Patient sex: F
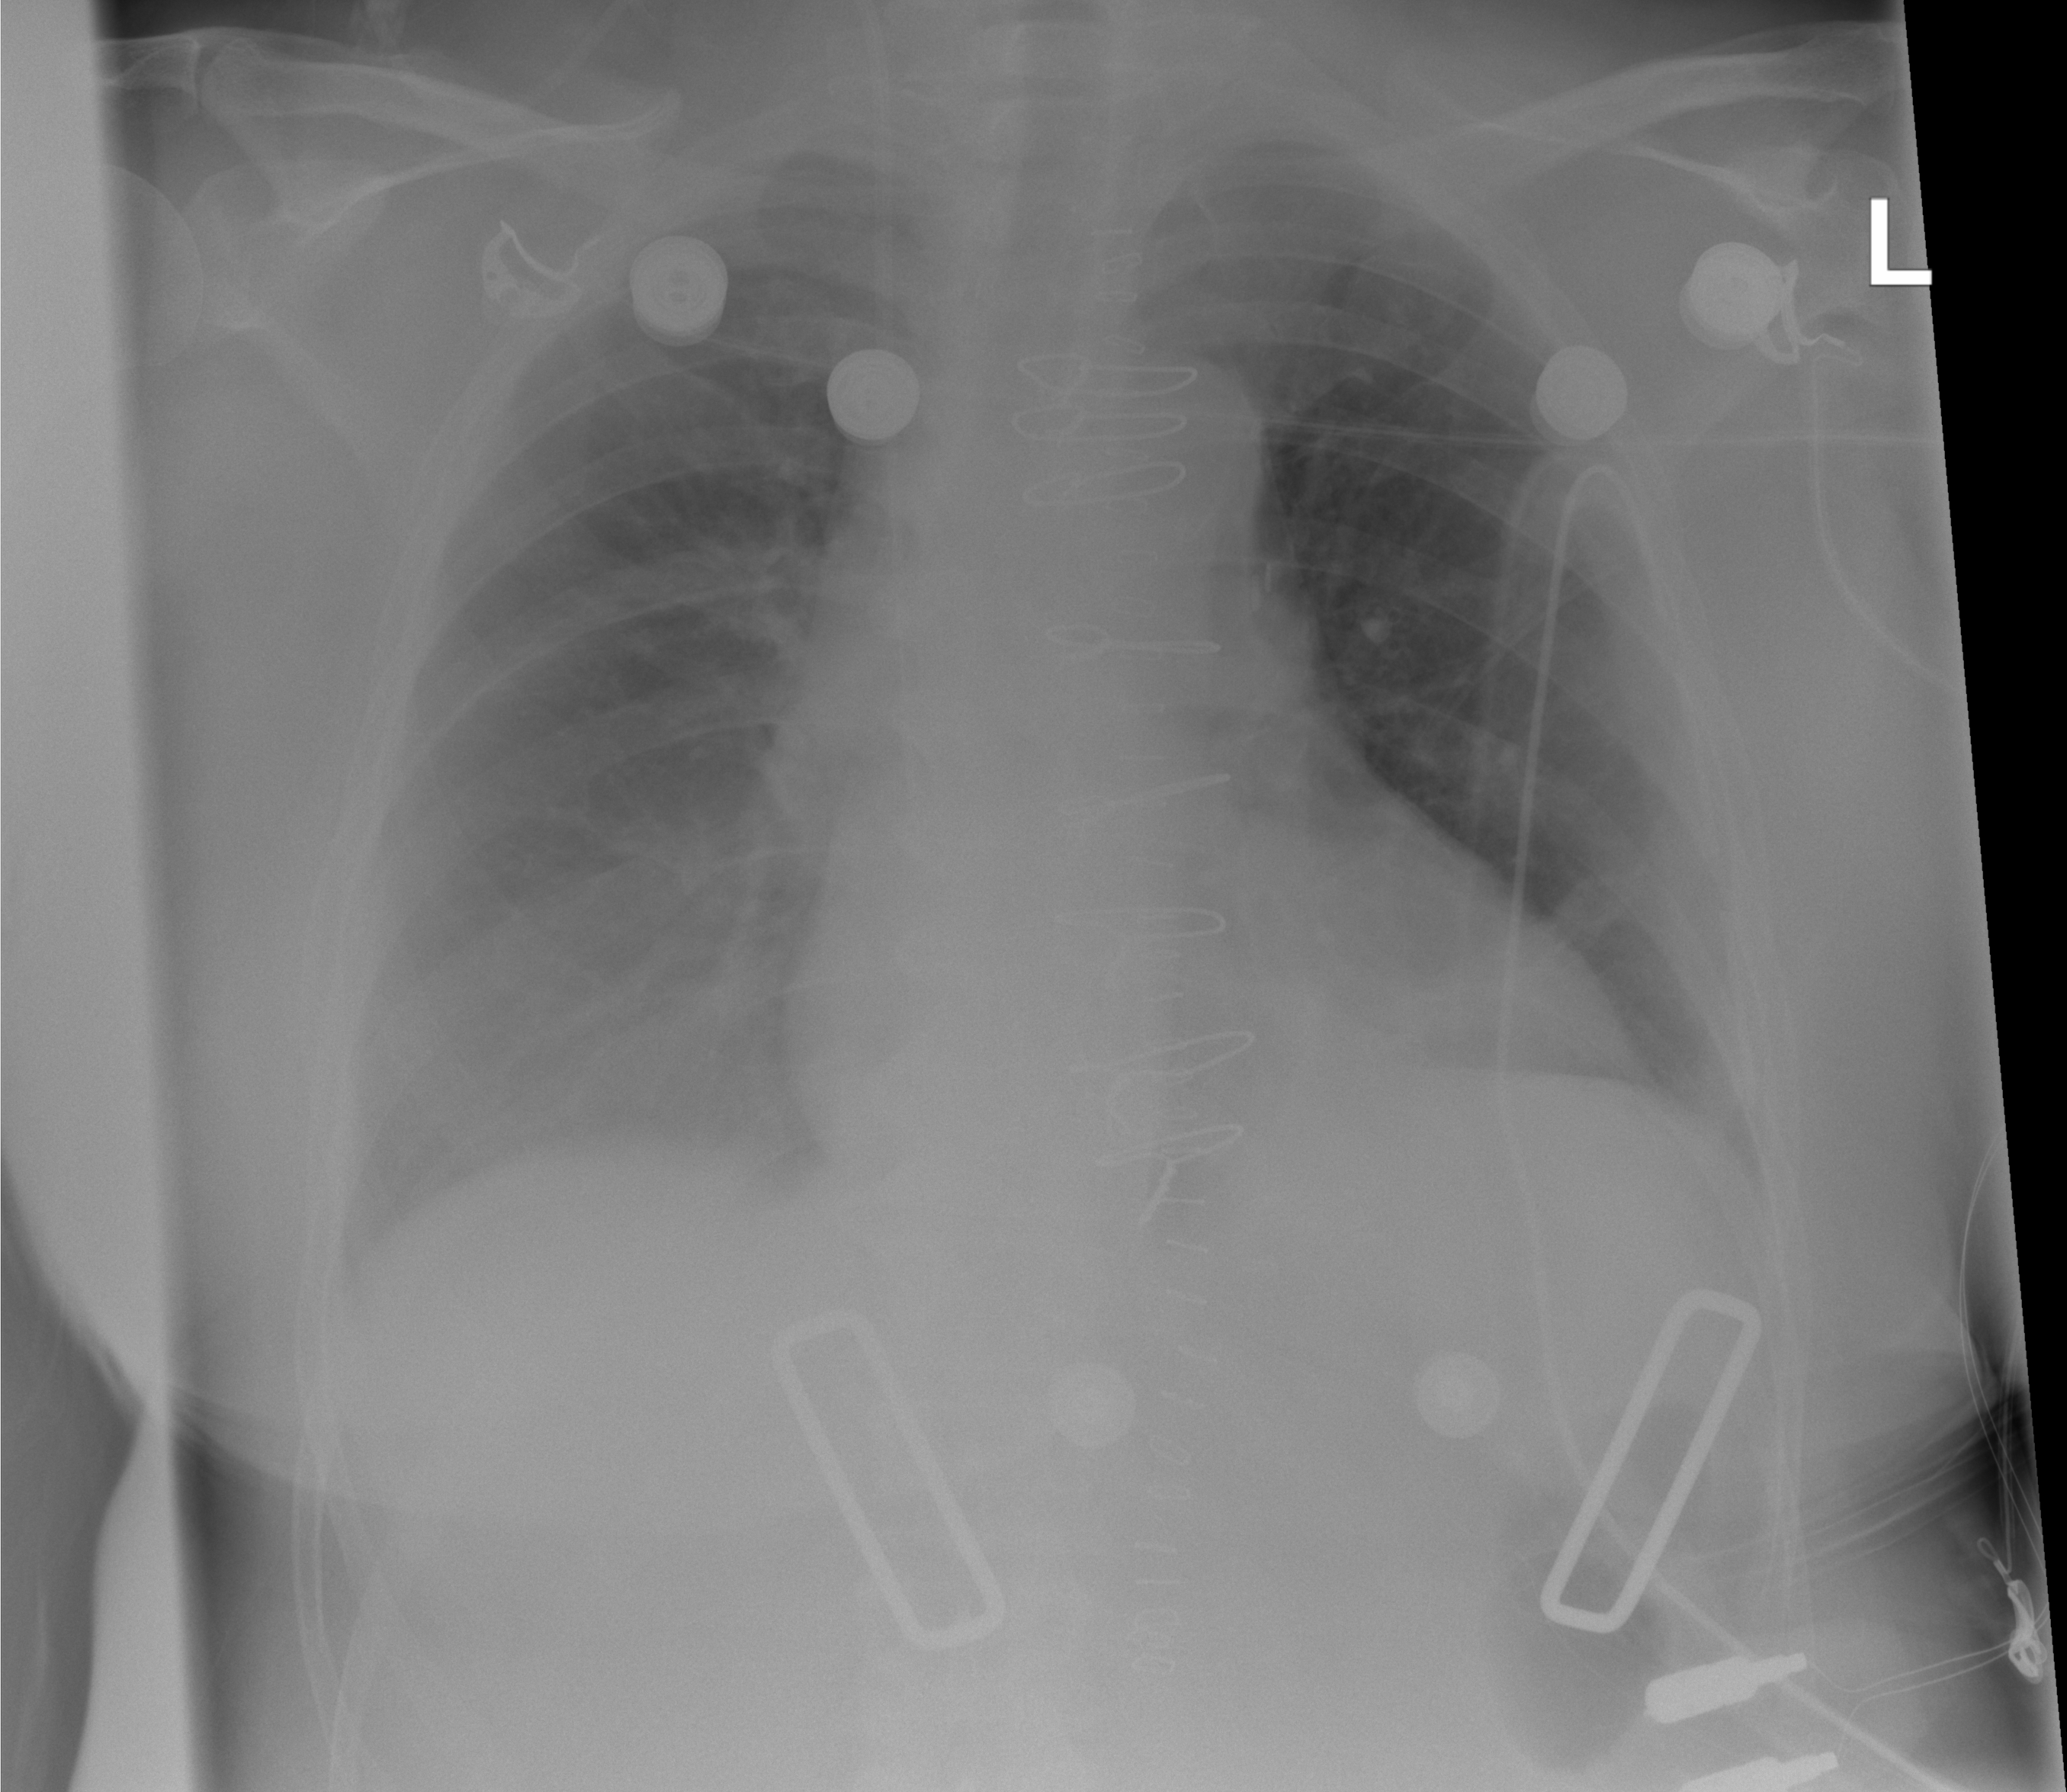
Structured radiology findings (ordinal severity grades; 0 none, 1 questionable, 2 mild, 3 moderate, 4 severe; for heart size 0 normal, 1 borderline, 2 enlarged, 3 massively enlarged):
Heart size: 0
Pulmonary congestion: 0
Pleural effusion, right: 1
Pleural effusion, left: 0
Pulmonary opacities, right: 0
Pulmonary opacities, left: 0
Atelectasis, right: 2
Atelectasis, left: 2